Field crop: maize
Growth stage: 1
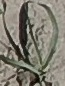
Species: sorghum